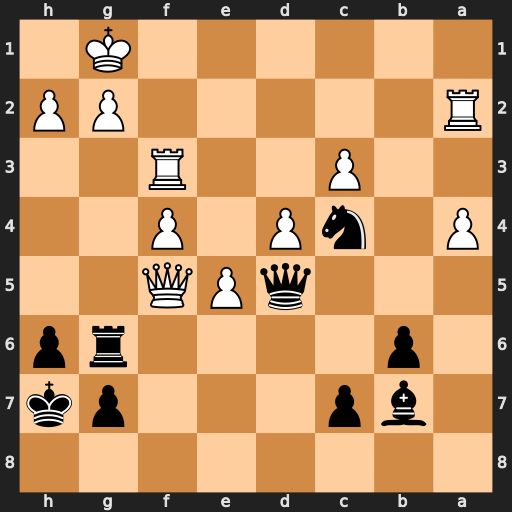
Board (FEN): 8/1bp3pk/1p4rp/3qPQ2/P1nP1P2/2P2R2/R5PP/6K1
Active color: b
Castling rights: -
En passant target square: -
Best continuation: Nxe5 fxe5 Qxa2